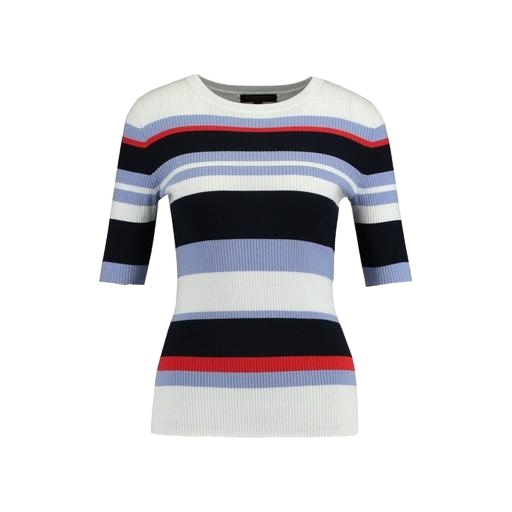
multicolor elbow-sleeve top only macy, stripped shirt, striped tight fitting tee, white background